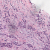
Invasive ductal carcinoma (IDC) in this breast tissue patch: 1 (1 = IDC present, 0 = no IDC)